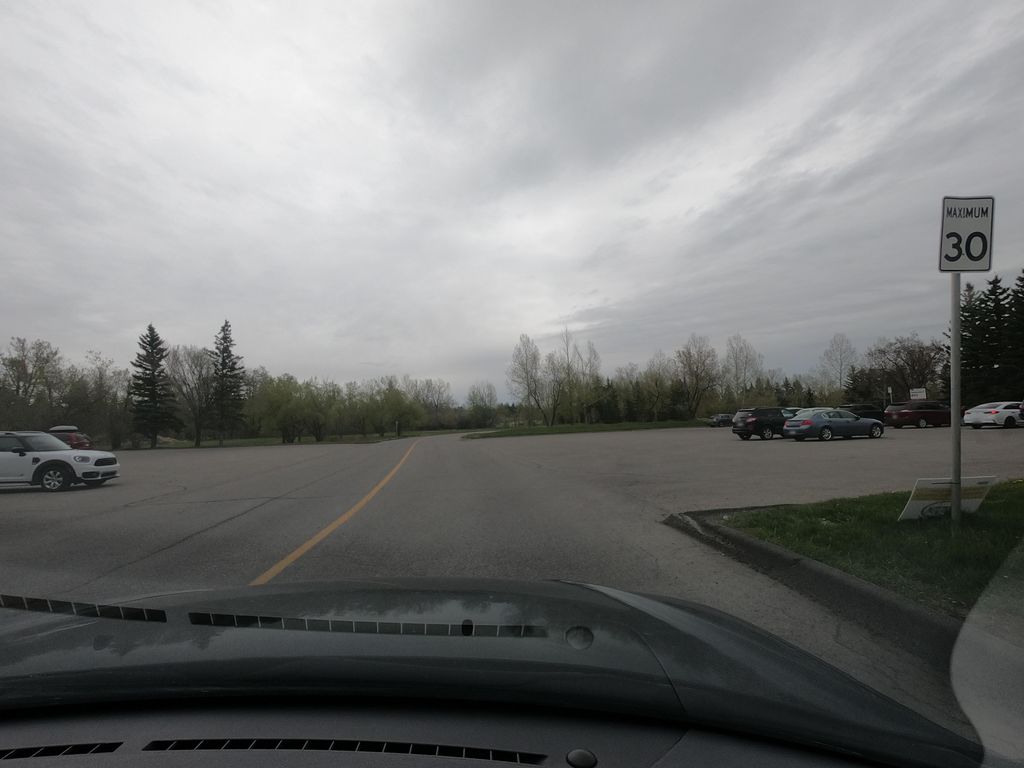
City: calgary